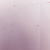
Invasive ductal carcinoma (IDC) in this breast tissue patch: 0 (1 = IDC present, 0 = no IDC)